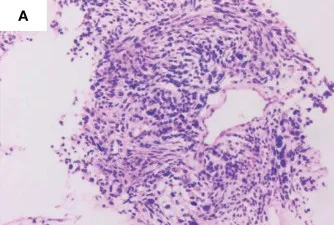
Pathological images of the pulmonary blastoma patient. (A-C) Representative images showing spindle-shaped or oval tumor cells with diffuse infiltrative growth, necrosis of limited cartilage components, and loose interstitium. (A) Microscopic magnification x100.
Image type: pathology (h&e)